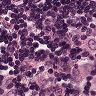
Metastatic tissue present: yes